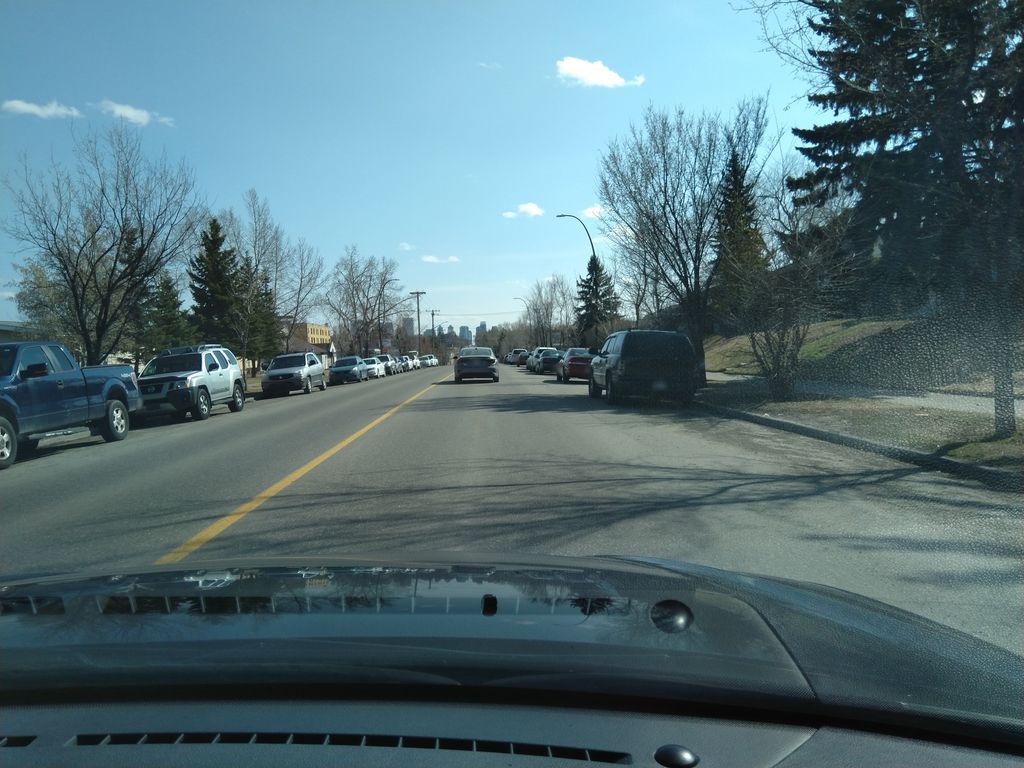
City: calgary